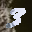
Label: 3